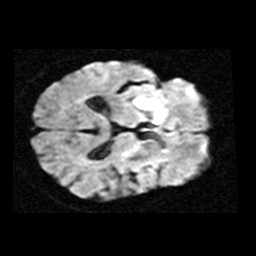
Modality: TRACE
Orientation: axial
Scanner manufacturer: siemens
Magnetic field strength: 1.5 T
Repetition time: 16.8 s
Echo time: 0.119 s